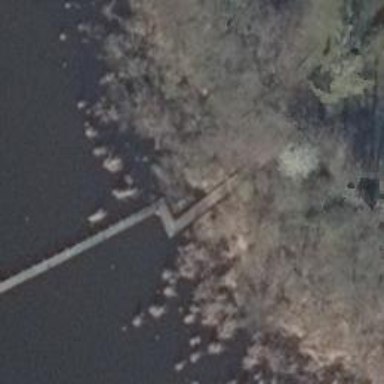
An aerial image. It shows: Man-made pier.